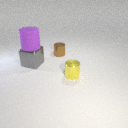
small yellow metal cylinder to the right of large gray metal cube